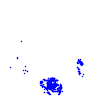
Particle: kaon